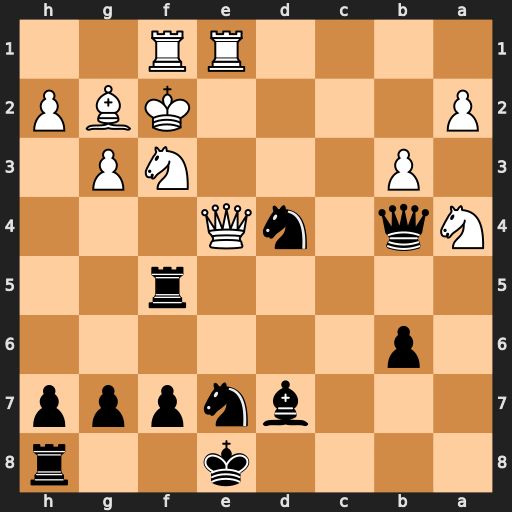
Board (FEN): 4k2r/3bnppp/1p6/5r2/Nq1nQ3/1P3NP1/P4KBP/4RR2
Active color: b
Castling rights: k
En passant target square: -
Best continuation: Bc6 Qxe7+ Qxe7 Rxe7+ Kxe7